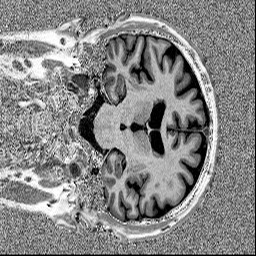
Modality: MP2RAGE
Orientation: coronal
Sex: male